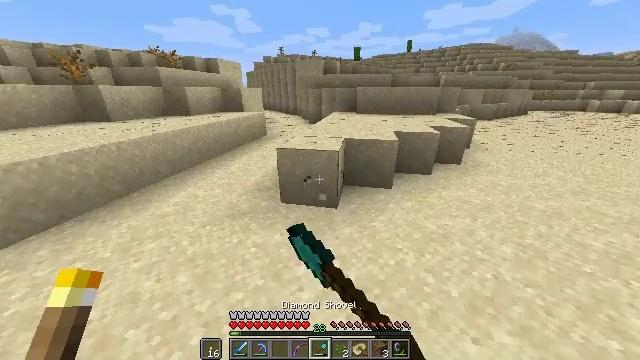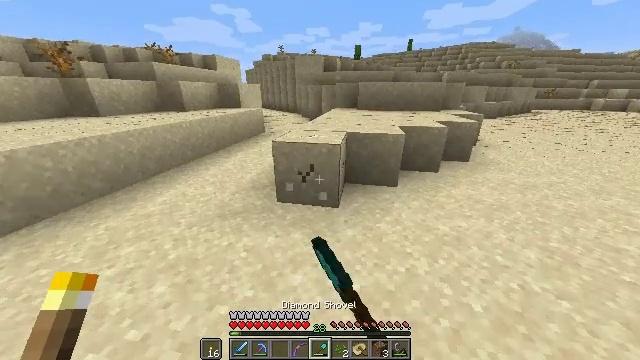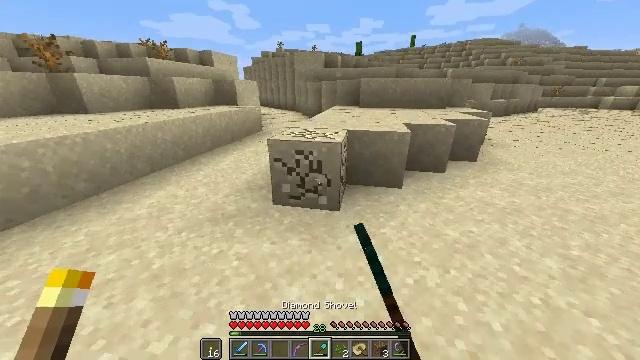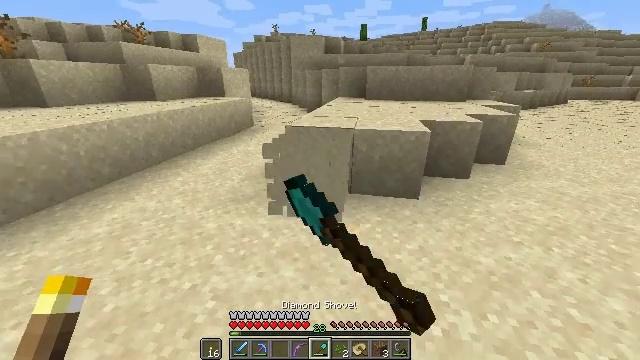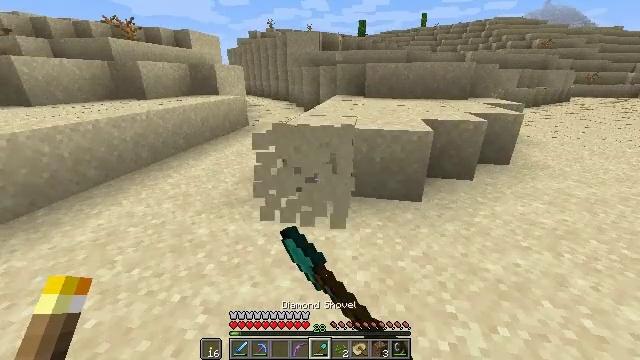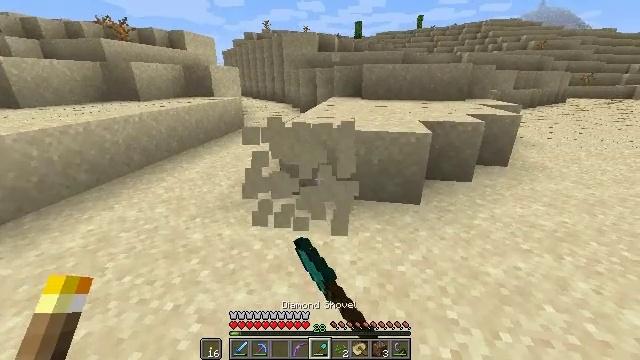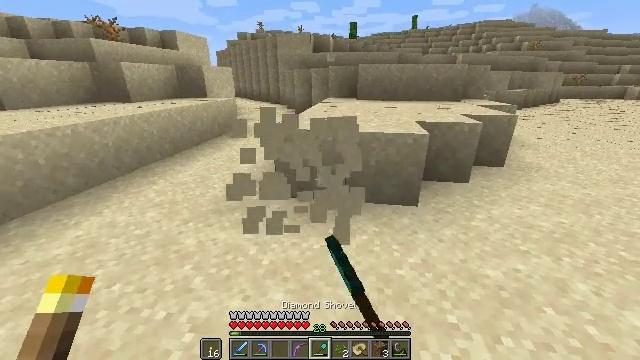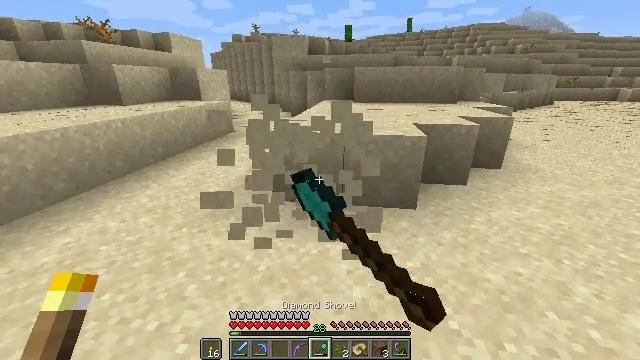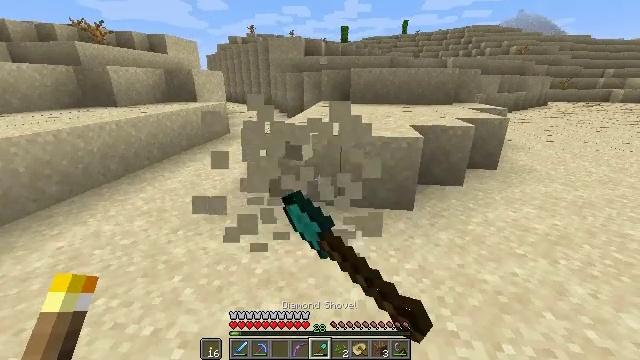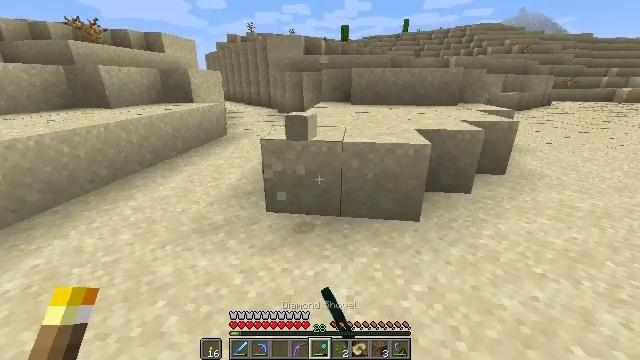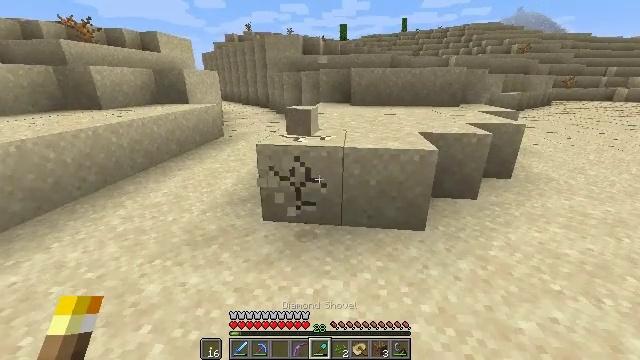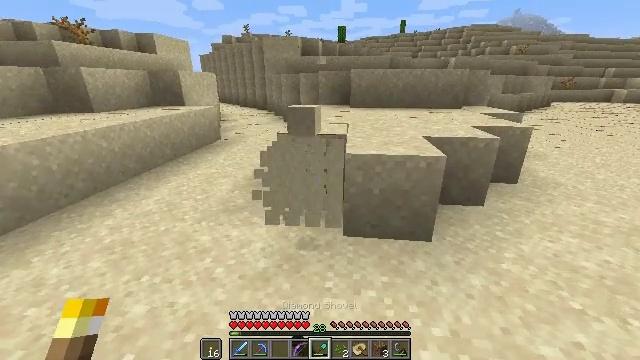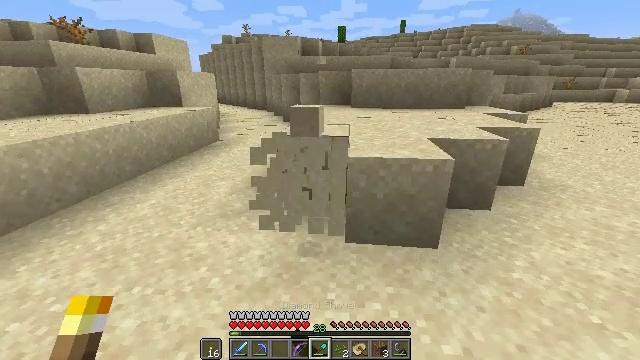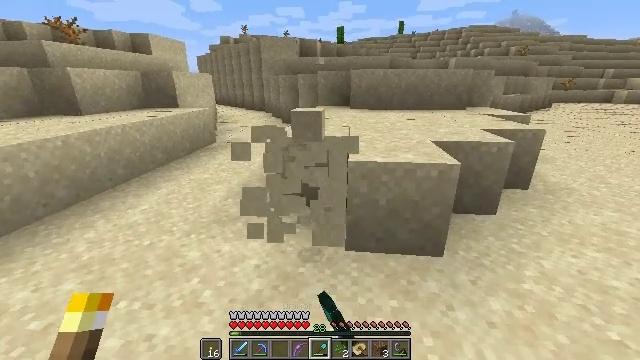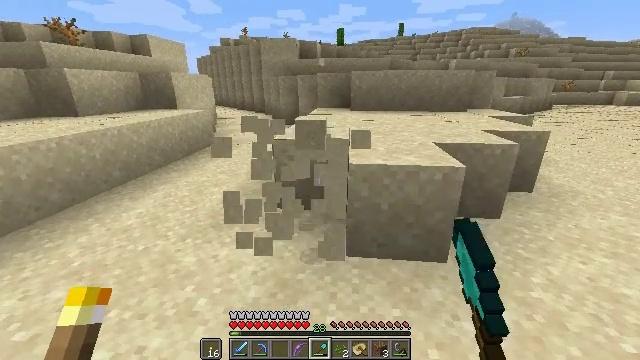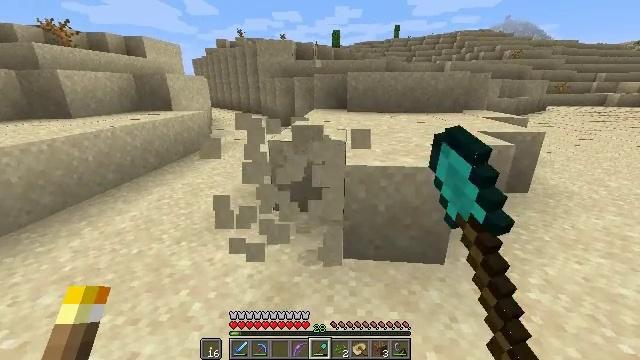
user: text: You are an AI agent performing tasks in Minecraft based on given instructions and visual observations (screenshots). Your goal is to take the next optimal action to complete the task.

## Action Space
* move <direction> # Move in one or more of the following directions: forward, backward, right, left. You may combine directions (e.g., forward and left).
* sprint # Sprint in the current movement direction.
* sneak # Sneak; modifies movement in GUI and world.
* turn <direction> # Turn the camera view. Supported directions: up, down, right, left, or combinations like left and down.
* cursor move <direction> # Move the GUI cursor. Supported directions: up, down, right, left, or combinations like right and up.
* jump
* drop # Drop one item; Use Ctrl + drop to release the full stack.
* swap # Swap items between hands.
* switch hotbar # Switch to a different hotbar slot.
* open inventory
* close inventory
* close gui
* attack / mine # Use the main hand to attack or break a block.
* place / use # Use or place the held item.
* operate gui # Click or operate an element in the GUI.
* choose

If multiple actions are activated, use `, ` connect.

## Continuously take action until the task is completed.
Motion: motion action
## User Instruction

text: Collect sand to make glass.
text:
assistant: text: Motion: attack / mine
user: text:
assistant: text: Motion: attack / mine
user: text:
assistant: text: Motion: attack / mine
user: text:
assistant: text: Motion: attack / mine
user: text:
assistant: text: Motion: attack / mine
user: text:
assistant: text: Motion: turn right, attack / mine
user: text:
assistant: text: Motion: attack / mine
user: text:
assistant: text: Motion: move forward, attack / mine
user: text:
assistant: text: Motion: move forward, attack / mine
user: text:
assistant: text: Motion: move forward, attack / mine
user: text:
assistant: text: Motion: move forward, attack / mine
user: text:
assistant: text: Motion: move forward, attack / mine
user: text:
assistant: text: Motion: attack / mine
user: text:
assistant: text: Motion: attack / mine
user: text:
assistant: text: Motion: attack / mine
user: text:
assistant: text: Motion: turn right, attack / mine
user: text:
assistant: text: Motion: turn right, attack / mine
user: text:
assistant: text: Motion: turn right, attack / mine
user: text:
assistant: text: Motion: turn right, attack / mine
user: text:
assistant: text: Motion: attack / mine
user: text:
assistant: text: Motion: move forward, attack / mine
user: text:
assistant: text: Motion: move forward, attack / mine
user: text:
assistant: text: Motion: move forward, turn left, attack / mine
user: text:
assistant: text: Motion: move forward, turn left, attack / mine
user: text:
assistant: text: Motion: move forward, attack / mine
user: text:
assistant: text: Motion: attack / mine
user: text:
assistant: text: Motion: attack / mine
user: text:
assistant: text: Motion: attack / mine
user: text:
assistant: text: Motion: move forward, attack / mine
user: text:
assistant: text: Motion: move forward, attack / mine